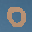
Label: 0